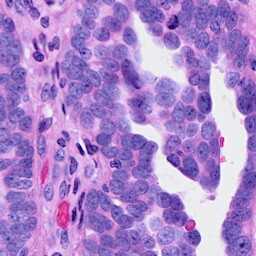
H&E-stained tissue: Ovarian